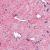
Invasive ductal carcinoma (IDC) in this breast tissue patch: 1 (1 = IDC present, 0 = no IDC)